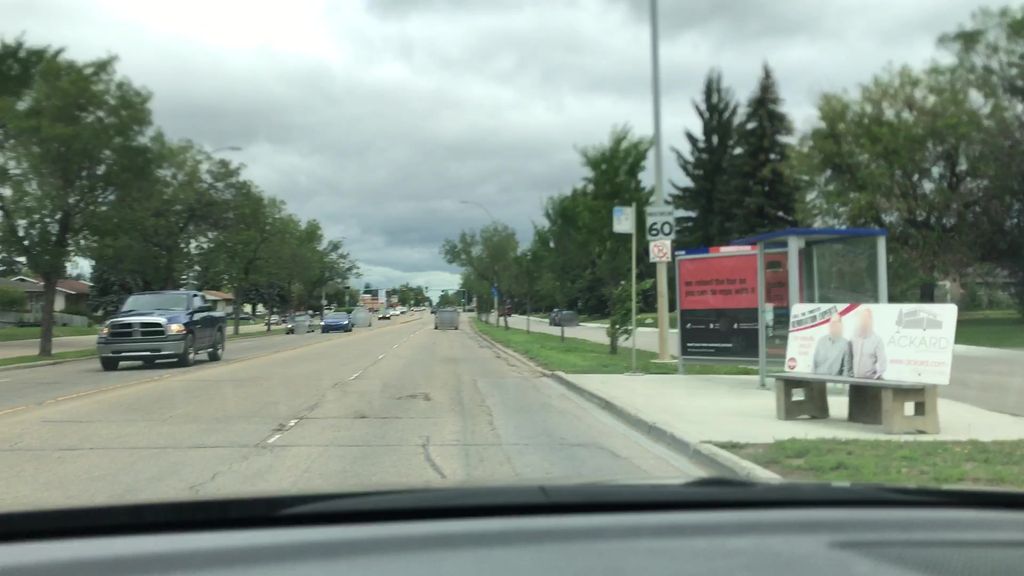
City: edmonton